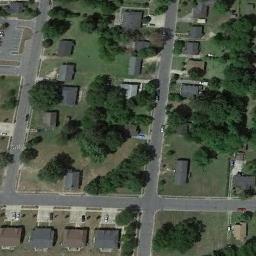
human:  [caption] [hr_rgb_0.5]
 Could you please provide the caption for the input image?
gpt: The medium residential area has some neatly arranged houses on the grass and some trees are among these houses .

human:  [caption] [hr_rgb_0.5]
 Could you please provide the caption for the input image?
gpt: Medium-sized houses have blue roofs .

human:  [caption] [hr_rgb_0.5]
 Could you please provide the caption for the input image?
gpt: There are many buildings in medium residential area .

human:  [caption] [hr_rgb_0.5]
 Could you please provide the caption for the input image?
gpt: The medium residential is on the grass next to some trees and road .

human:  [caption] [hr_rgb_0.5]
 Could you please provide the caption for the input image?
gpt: There are some black buildings and green trees on the medium residential area .